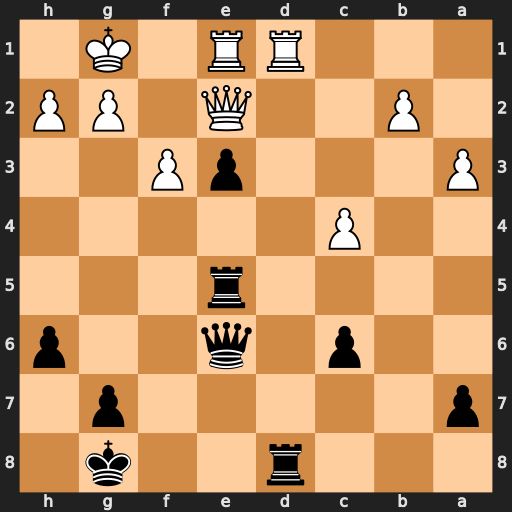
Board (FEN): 3r2k1/p5p1/2p1q2p/4r3/2P5/P3pP2/1P2Q1PP/3RR1K1
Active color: b
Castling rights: -
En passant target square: -
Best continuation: Rd2 Rxd2 exd2 Qxd2 Rxe1+